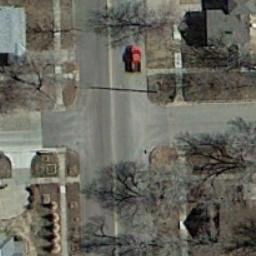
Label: intersection